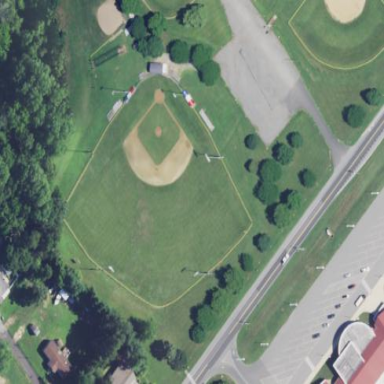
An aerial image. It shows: Baseball pitch for leisure land activities.